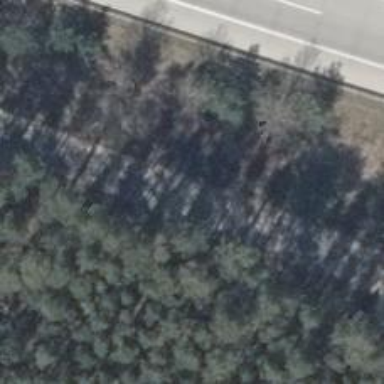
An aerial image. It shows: High-quality track road suitable for cycling.